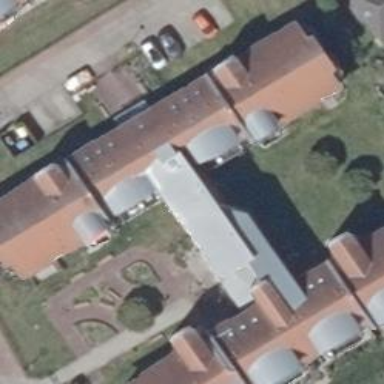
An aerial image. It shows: Building.